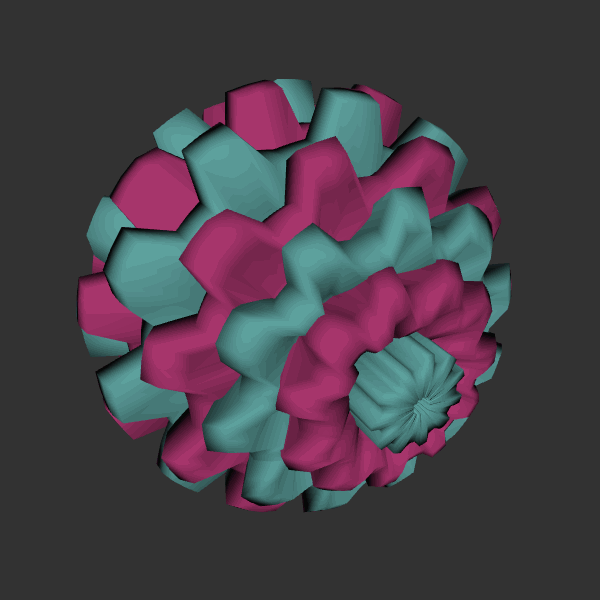
Background: dark